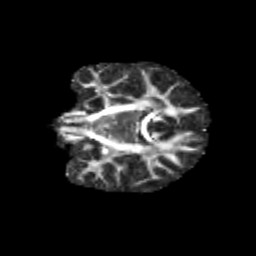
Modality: FA
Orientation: coronal
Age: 12
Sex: male
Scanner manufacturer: siemens
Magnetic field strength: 3 T
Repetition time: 3.8 s
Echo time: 0.07 s